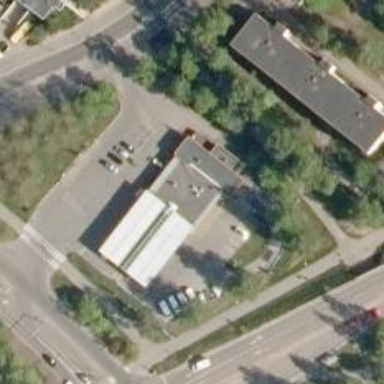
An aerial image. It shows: Convenience shop.